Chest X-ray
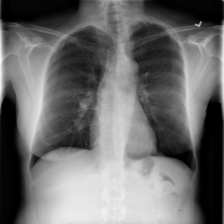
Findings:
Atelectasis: negative
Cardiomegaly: negative
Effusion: negative
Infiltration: negative
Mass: negative
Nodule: negative
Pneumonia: negative
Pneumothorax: negative
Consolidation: negative
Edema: negative
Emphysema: negative
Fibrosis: positive
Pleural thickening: negative
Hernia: negative